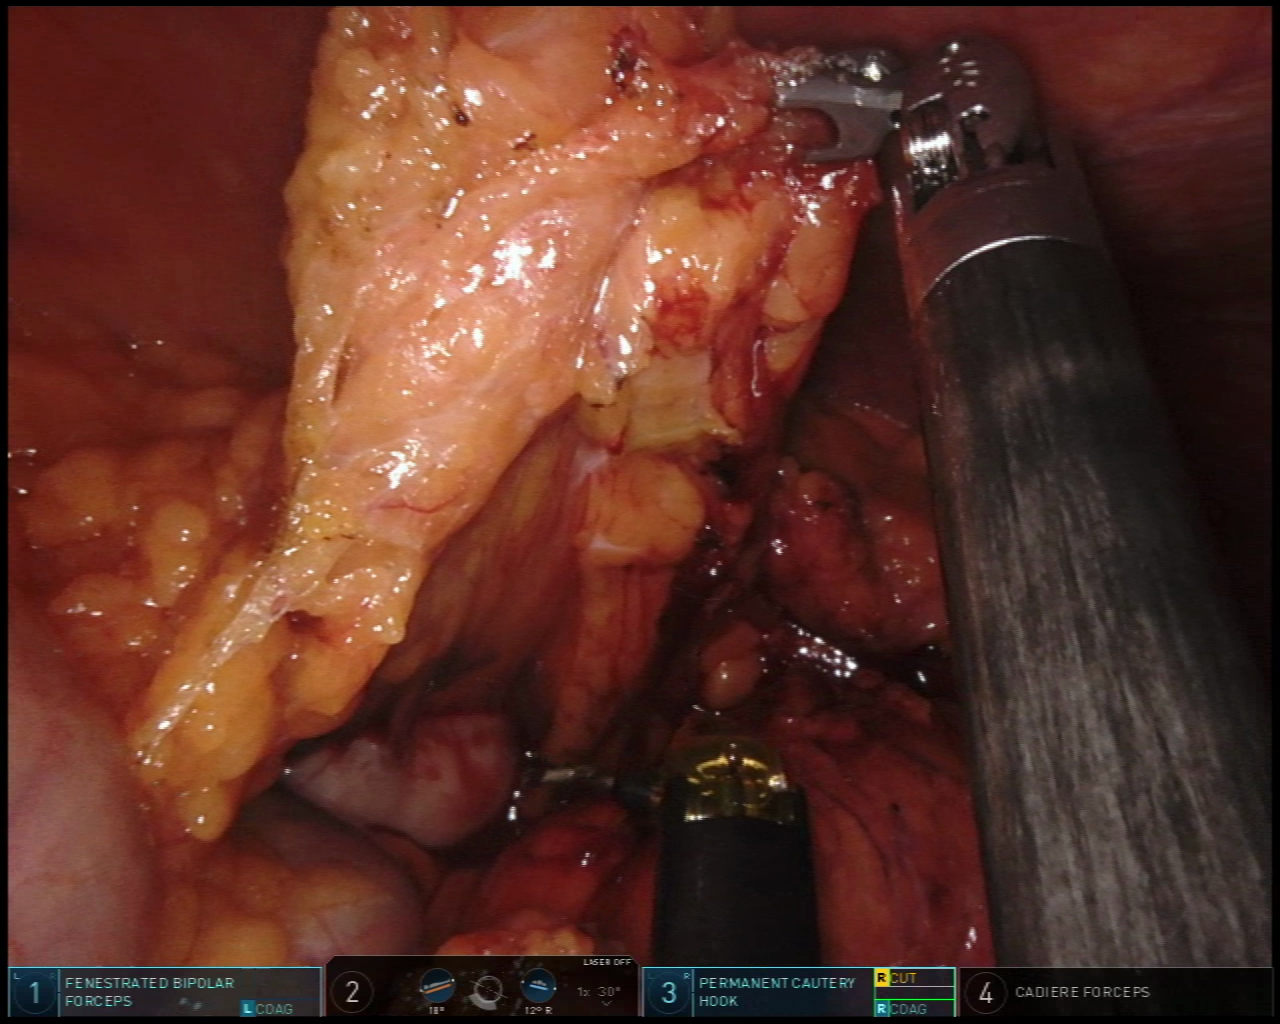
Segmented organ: stomach
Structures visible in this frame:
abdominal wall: yes
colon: yes
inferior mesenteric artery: no
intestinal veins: no
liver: no
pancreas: no
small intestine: no
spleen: no
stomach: yes
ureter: no
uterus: no
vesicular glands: no